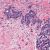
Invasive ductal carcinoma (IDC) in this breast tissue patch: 1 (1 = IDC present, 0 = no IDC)